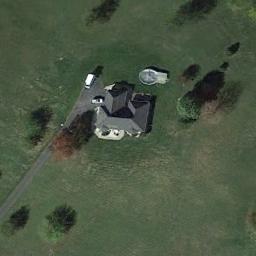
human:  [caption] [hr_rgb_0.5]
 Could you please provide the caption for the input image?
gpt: The sparse residential is on the grass next to some trees and a road .

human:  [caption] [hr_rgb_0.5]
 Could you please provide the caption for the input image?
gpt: There are several houses of different sizes in a sparse residential area surrounded by grass .

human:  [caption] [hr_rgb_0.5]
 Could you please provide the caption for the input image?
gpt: There are many trees beside the sparse residential .

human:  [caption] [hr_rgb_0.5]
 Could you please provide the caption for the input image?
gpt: There are several houses among the lush woods .

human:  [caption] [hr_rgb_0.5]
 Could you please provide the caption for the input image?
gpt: A sparse residential area with a black building on the green meadow .